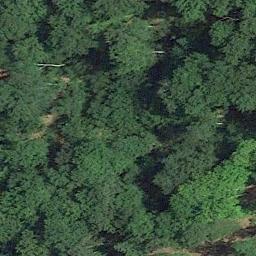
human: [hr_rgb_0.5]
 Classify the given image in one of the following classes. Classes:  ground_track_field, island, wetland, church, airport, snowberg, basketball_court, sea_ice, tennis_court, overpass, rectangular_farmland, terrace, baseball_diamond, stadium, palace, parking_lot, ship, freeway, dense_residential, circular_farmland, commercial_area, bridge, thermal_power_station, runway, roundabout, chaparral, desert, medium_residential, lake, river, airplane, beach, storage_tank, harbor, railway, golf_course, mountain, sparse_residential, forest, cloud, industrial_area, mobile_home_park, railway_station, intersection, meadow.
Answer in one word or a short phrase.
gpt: forest